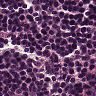
Metastatic tissue present: no